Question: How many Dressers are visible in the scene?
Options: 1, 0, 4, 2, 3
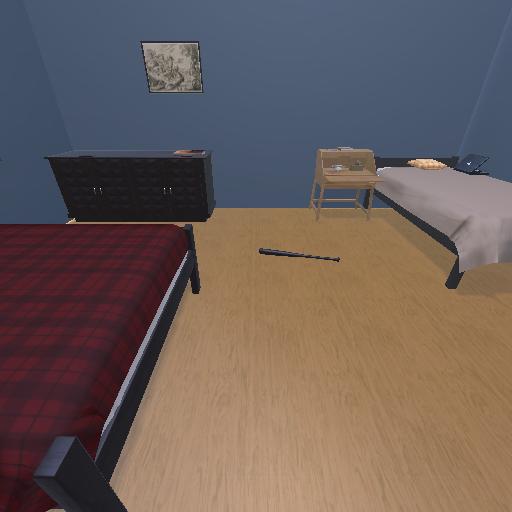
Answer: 1